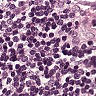
Metastatic tissue present: no